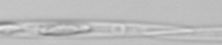
Label: Pseudo-nitzschia